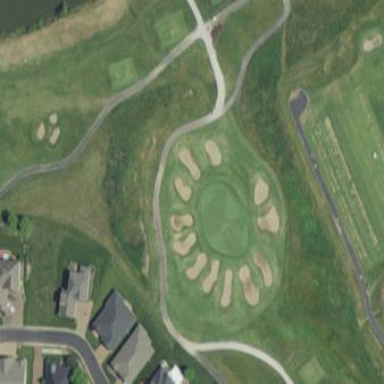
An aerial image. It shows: Area of rough grass used for golf.